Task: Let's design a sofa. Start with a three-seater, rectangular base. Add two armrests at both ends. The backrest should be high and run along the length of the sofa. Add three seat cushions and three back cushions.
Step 141:
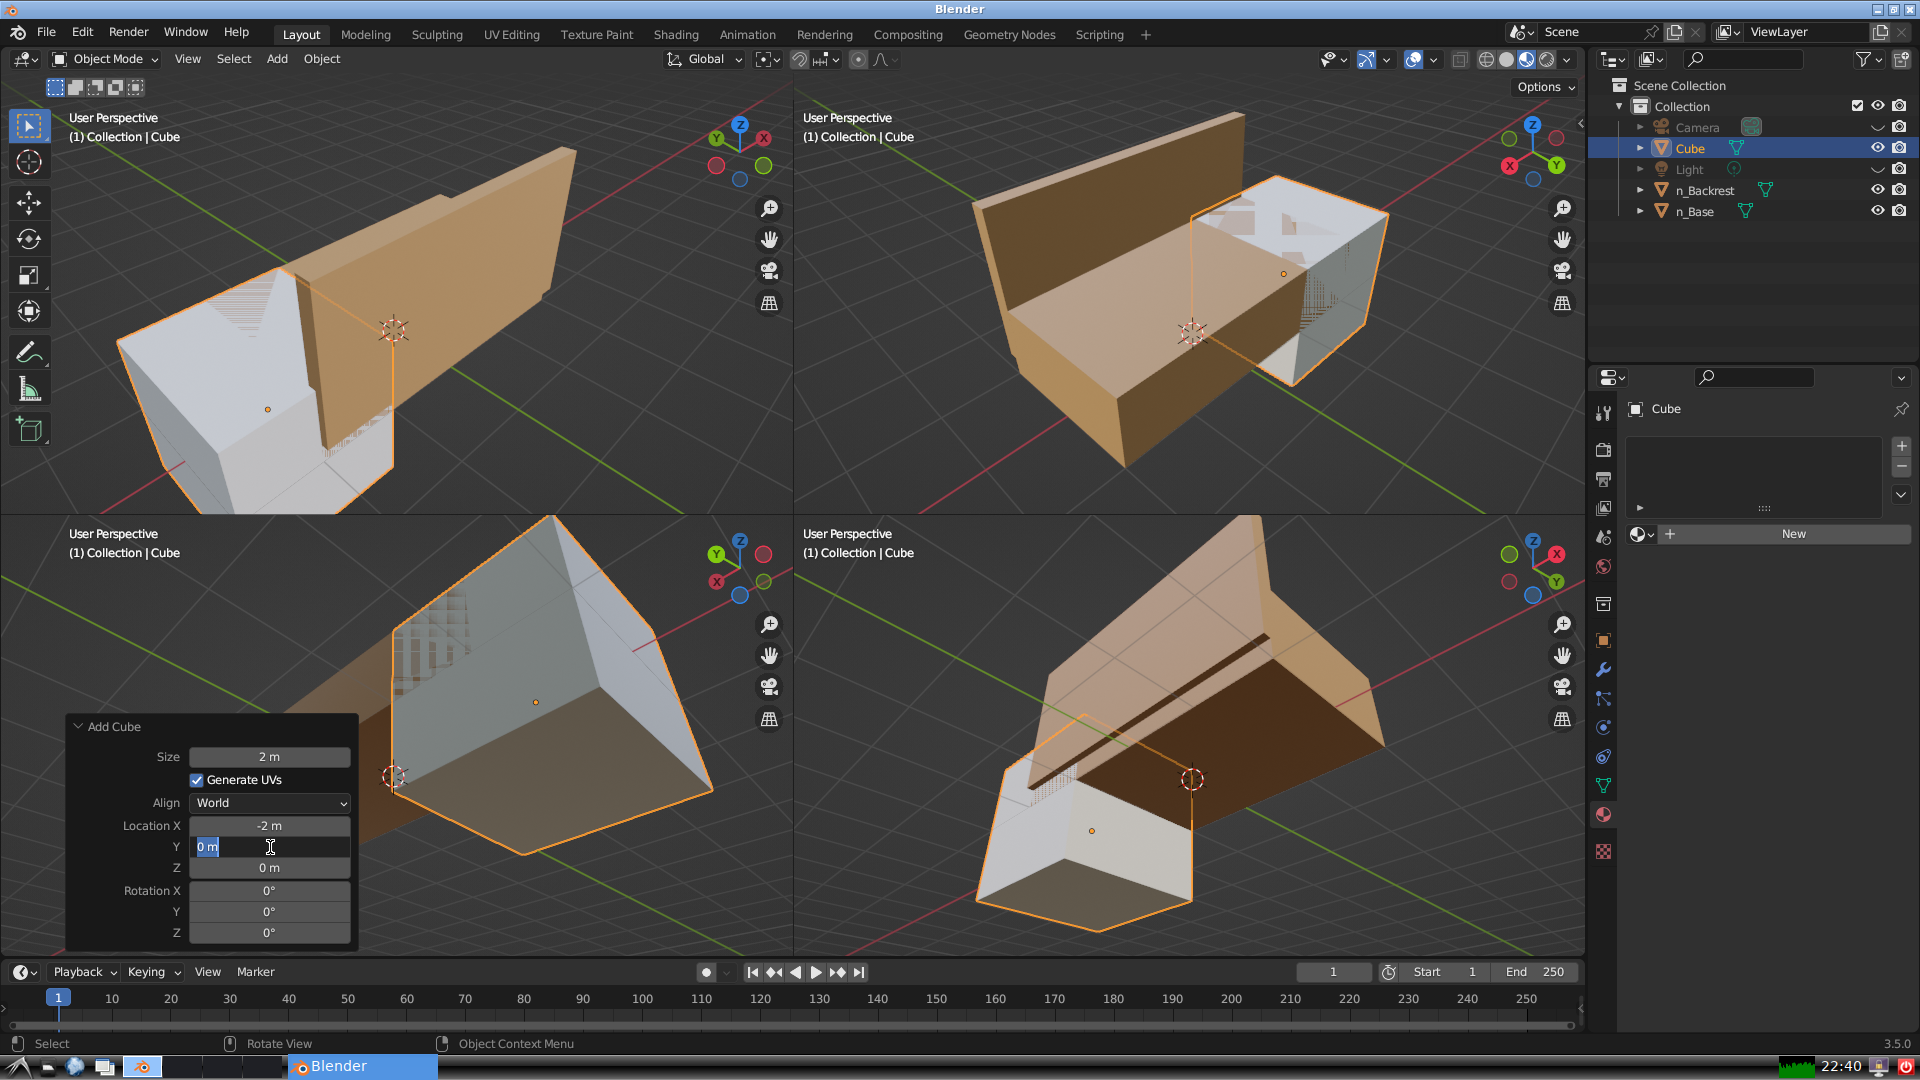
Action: input_text: 0